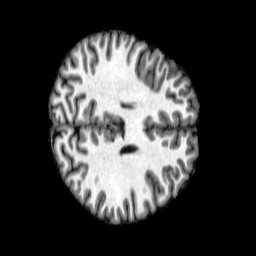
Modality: T1w
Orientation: axial
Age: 35
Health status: healthy
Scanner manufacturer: philips
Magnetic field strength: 3 T
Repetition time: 0.007809 s
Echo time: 0.003591 s